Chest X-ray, AP view. Patient: 48 years old, sex F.
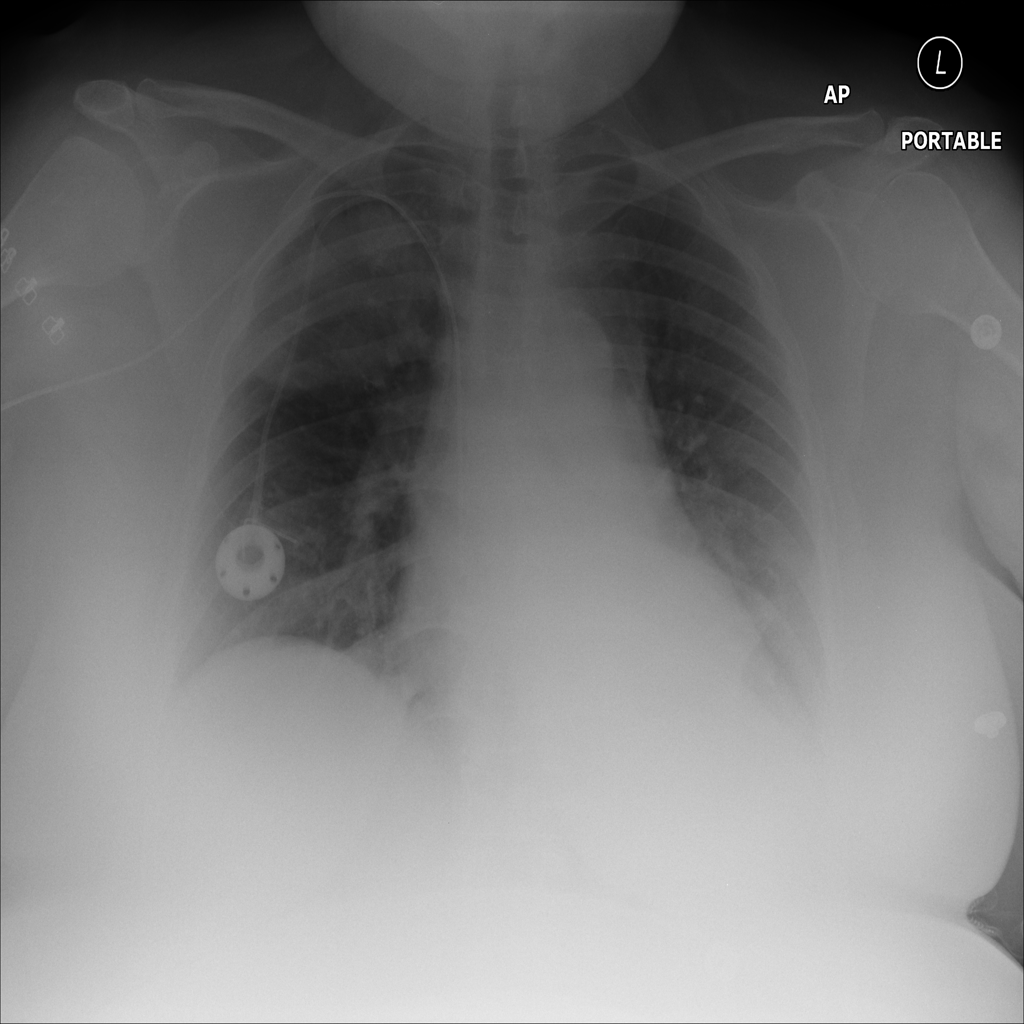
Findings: Atelectasis, Consolidation, Mass